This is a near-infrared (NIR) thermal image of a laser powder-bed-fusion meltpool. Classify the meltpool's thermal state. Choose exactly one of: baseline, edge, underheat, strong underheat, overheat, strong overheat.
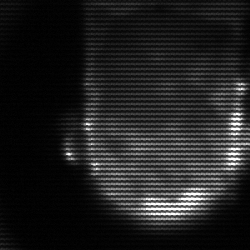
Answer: baseline